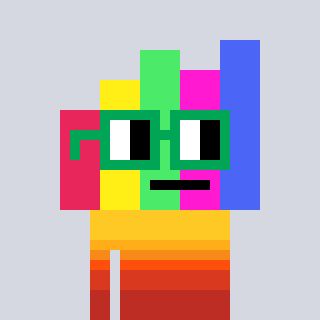
a pixel art character with square green glasses, a bar chart-shaped head and a computerblue-colored body on a cool background